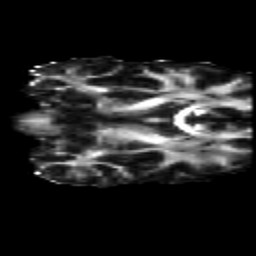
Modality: FA
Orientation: coronal
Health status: healthy
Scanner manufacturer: siemens
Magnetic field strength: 3 T
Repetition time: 10 s
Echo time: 0.092 s